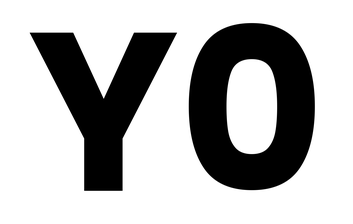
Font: Poppins-Bold